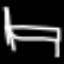
Label: bed